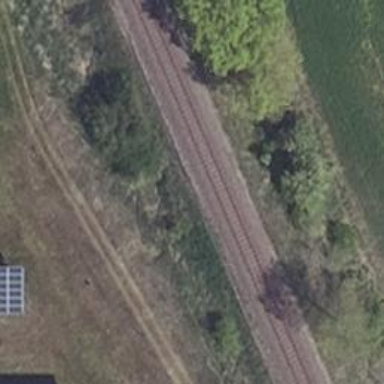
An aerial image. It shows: Railway signal.